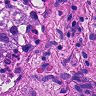
Metastatic tissue present: yes